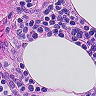
Metastatic tissue present: no